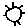
Label: sun